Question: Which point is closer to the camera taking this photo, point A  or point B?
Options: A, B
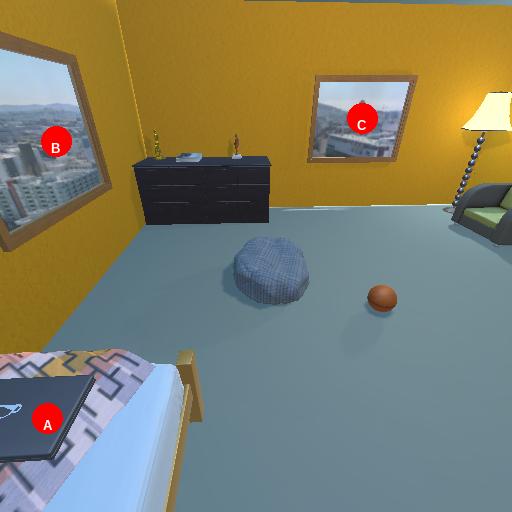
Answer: A